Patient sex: M
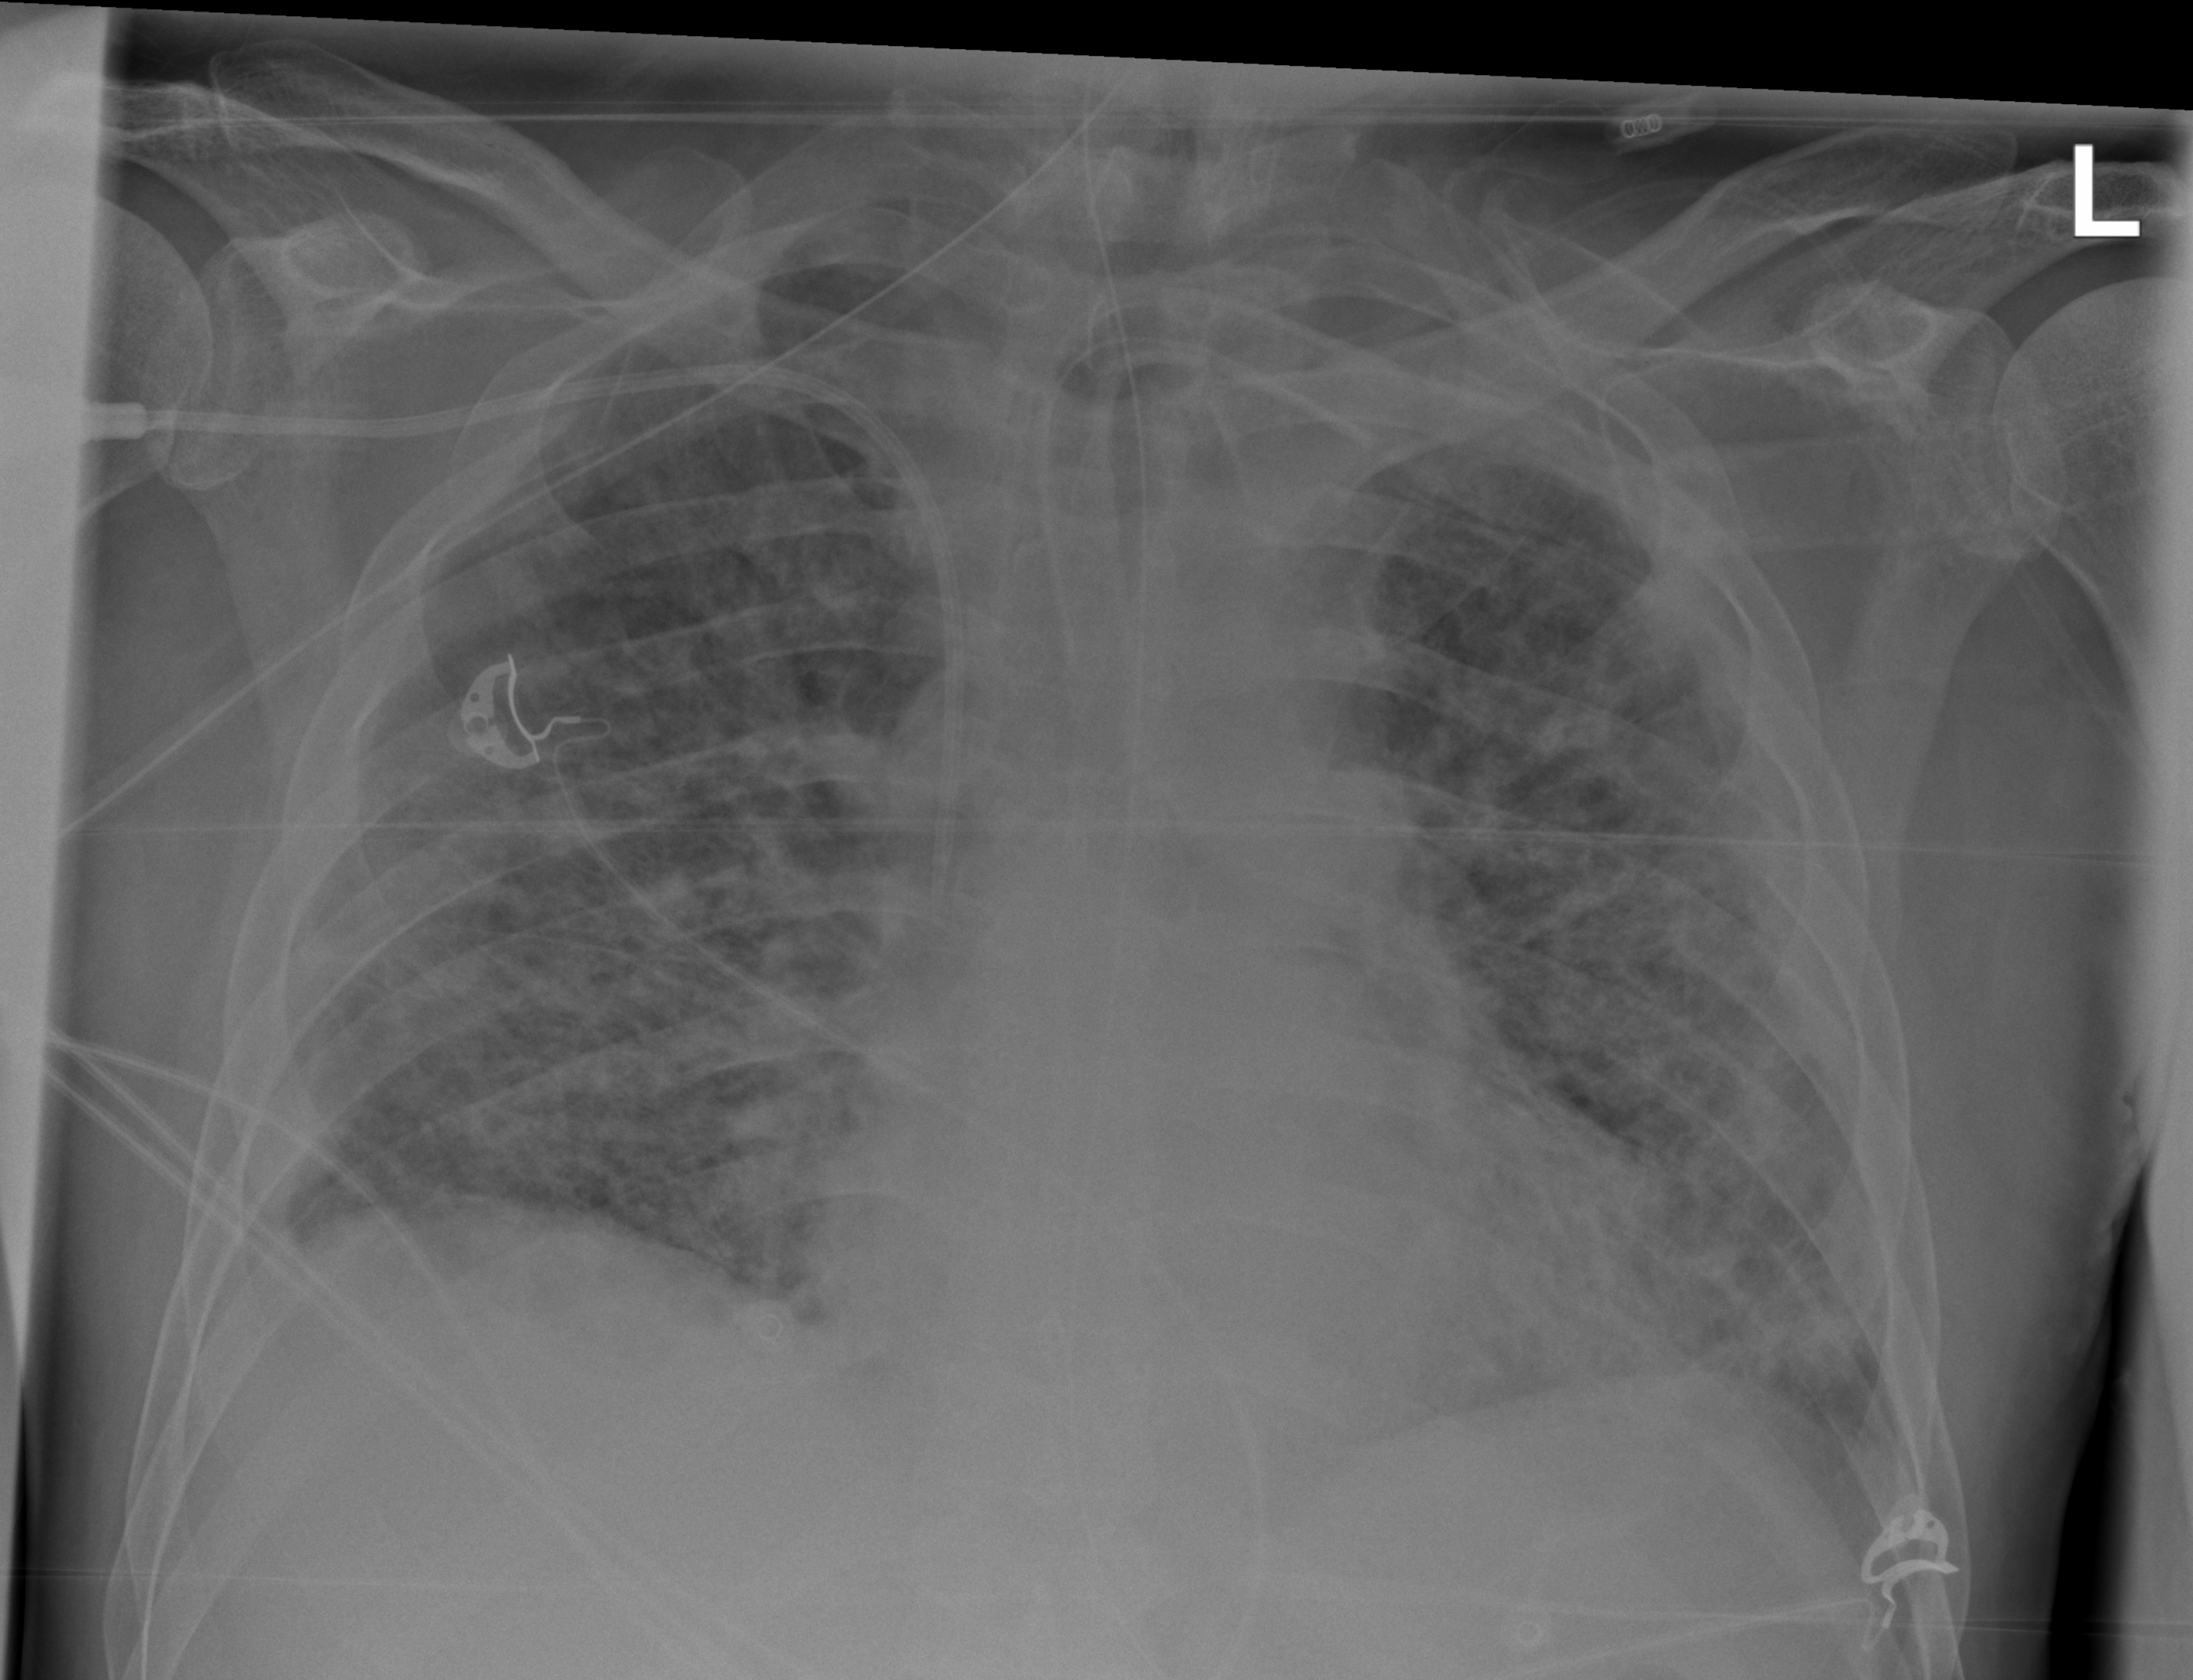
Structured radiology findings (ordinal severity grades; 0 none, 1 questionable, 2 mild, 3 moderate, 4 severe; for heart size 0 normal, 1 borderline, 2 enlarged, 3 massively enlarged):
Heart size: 1
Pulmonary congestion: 2
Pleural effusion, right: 0
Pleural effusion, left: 0
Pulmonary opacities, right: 3
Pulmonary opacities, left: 3
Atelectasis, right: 3
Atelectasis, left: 3